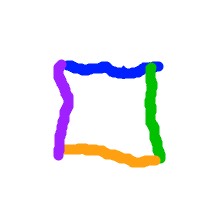
Shape: square